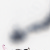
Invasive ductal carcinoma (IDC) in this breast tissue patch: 0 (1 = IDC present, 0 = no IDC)